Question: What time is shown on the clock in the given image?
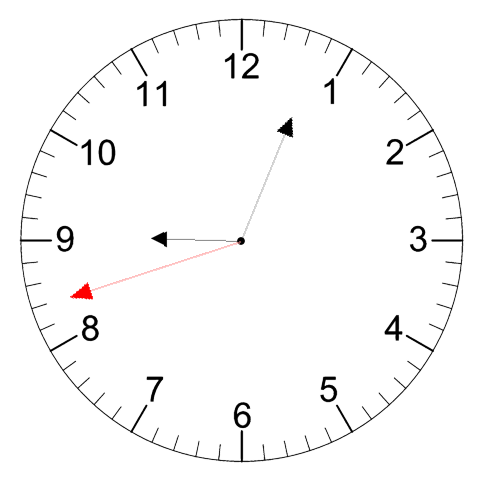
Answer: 09:03:42